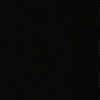
Label: space